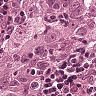
Metastatic tissue present: yes